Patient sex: M
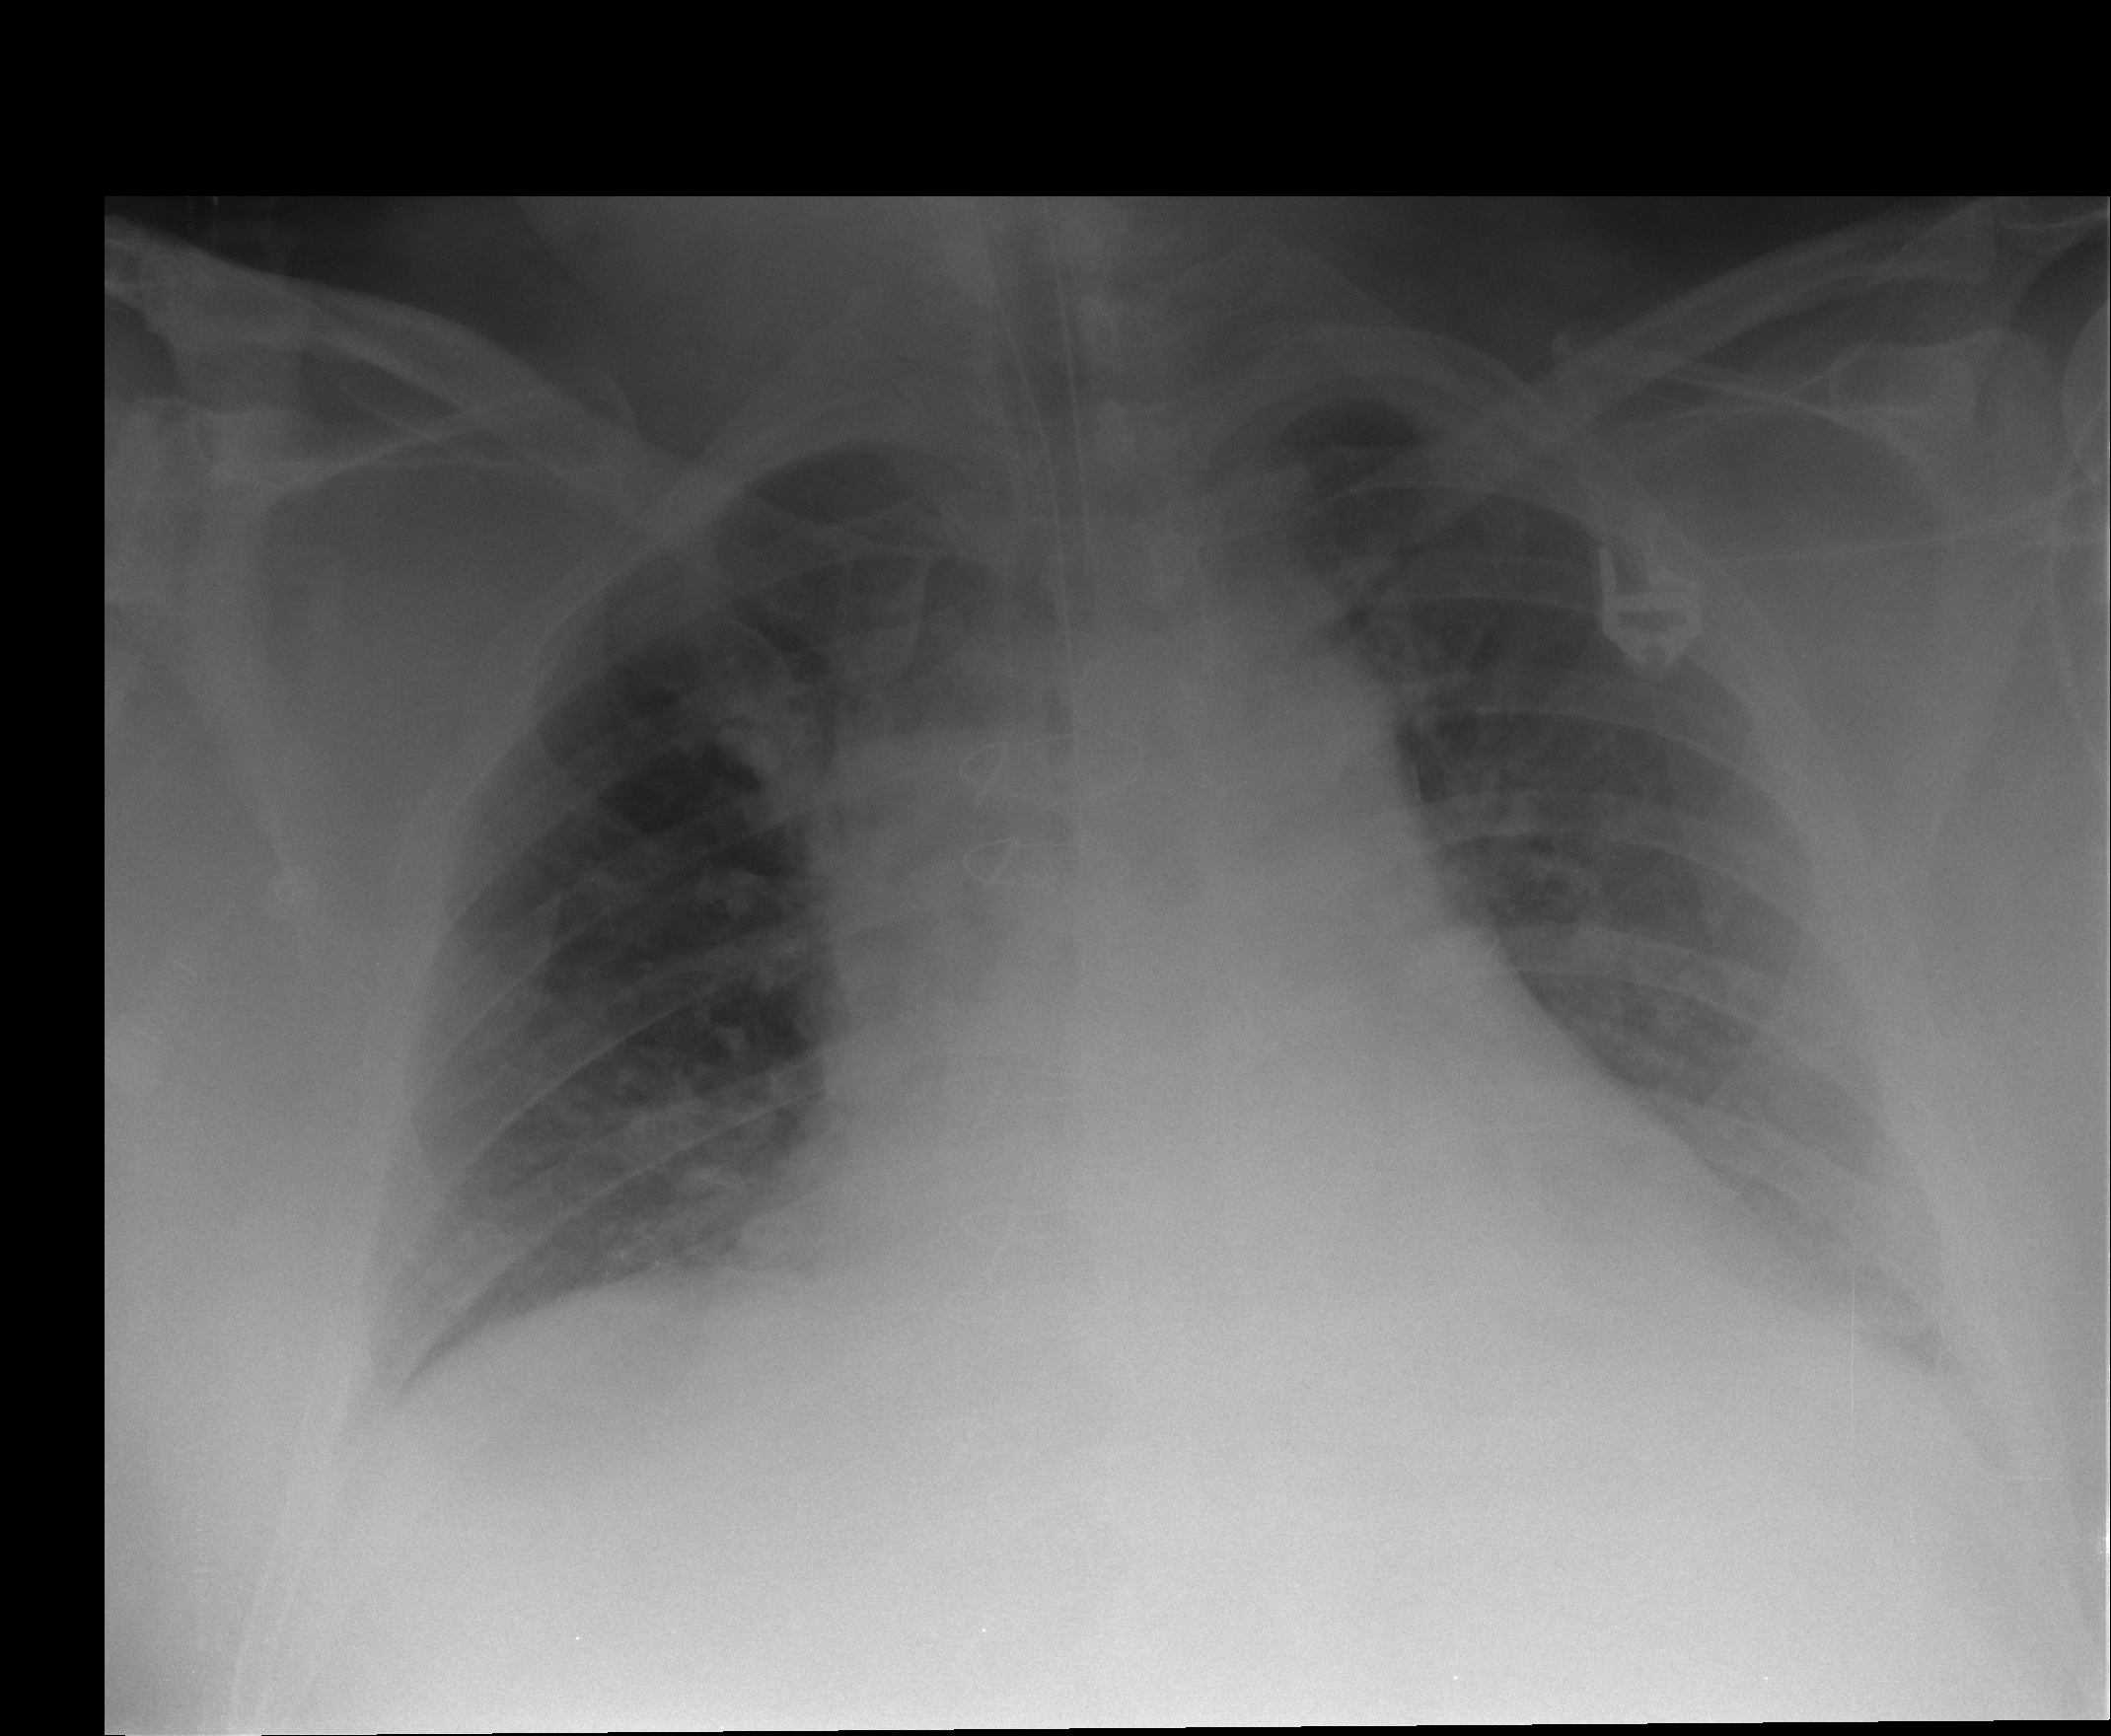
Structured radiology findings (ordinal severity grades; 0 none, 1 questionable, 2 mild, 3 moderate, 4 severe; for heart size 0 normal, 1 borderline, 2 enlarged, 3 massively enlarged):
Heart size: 2
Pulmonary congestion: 2
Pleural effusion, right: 0
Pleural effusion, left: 0
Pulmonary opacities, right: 0
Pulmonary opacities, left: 0
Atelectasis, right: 0
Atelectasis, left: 1